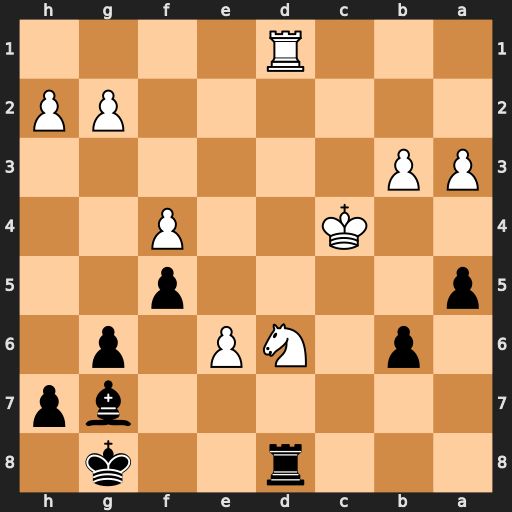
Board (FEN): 3r2k1/6bp/1p1NP1p1/p4p2/2K2P2/PP6/6PP/3R4
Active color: b
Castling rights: -
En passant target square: -
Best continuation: Bf8 e7 Bxe7